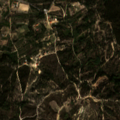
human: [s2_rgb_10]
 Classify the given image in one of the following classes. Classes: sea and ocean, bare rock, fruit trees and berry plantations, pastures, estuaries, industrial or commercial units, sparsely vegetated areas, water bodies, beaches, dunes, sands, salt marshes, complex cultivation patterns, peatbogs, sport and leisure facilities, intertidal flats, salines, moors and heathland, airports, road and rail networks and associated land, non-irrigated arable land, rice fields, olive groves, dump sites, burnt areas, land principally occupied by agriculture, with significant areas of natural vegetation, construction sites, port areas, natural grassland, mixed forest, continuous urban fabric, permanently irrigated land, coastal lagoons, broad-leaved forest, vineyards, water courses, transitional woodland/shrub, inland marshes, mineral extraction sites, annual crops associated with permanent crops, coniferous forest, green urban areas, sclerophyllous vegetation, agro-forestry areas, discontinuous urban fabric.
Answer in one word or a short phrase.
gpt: land principally occupied by agriculture, with significant areas of natural vegetation, broad-leaved forest, mixed forest, transitional woodland/shrub